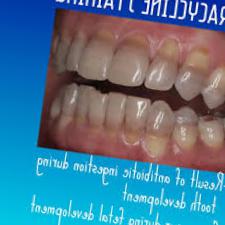
Condition: Tooth Discoloration